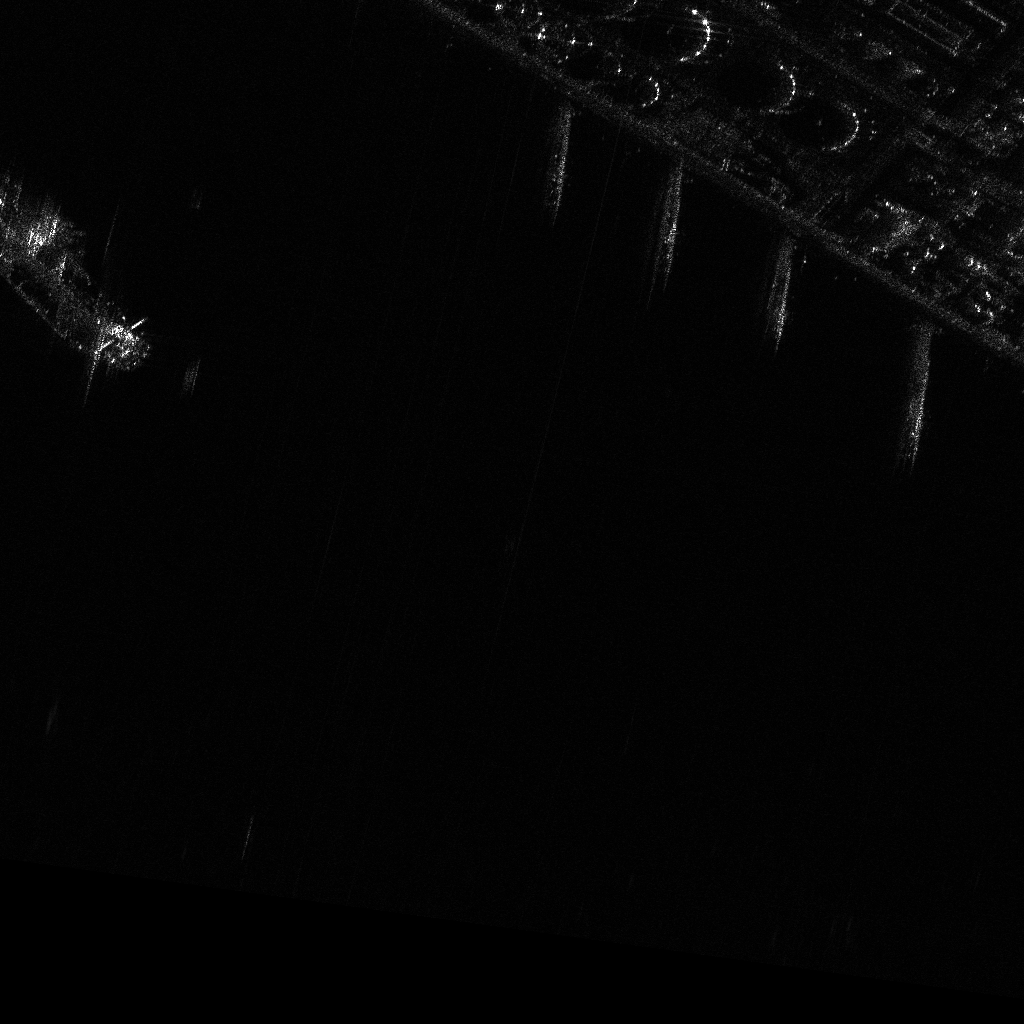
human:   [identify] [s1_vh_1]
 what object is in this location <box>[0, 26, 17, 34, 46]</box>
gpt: <ref>1 large ore-oil at the left</ref>